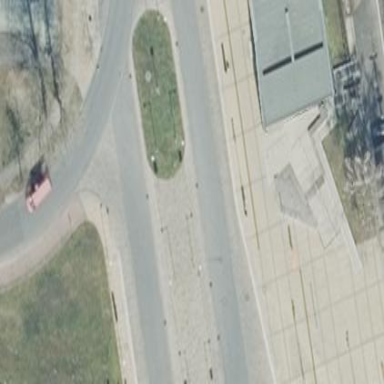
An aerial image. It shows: Pedestrian area paved with paving stones.